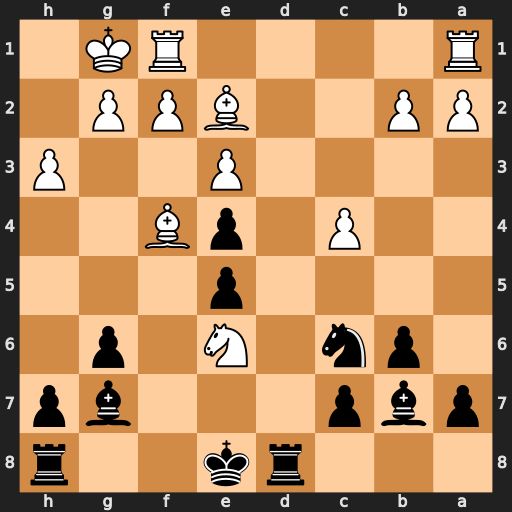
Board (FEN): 3rk2r/pbp3bp/1pn1N1p1/4p3/2P1pB2/4P2P/PP2BPP1/R4RK1
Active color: b
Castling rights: k
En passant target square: -
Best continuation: exf4